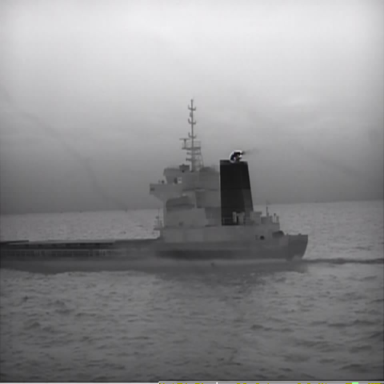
There is a liner in the infrared image.